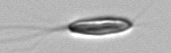
Label: Chrysochromulina